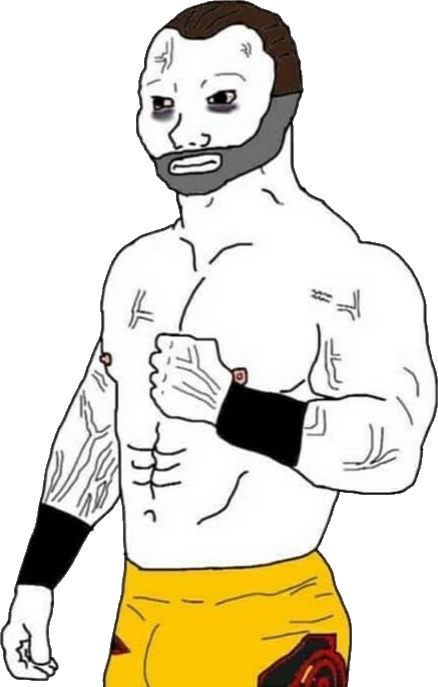
Label: 5_Stronkjak